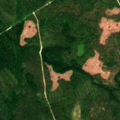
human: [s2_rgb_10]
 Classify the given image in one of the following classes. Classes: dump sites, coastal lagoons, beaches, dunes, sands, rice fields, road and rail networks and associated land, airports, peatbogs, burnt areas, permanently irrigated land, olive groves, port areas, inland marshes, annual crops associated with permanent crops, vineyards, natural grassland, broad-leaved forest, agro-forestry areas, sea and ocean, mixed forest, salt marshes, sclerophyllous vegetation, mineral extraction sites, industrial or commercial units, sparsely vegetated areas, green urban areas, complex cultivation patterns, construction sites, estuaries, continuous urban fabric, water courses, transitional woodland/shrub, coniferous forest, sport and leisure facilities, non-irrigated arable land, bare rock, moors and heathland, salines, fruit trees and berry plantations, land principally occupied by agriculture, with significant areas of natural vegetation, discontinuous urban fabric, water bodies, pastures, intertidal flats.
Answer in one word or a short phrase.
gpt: coniferous forest